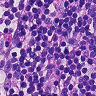
Metastatic tissue present: no